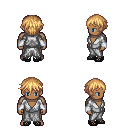
a pixel art fantasy rpg character, male body template, human, dark skin, white robe, magenta pants, light blonde short bangs hairstyle, white cloth bracers, ghillies, four views (front, back, left, right), 2x2 character sprite sheet, small pixel art, hard edges, no anti-aliasing